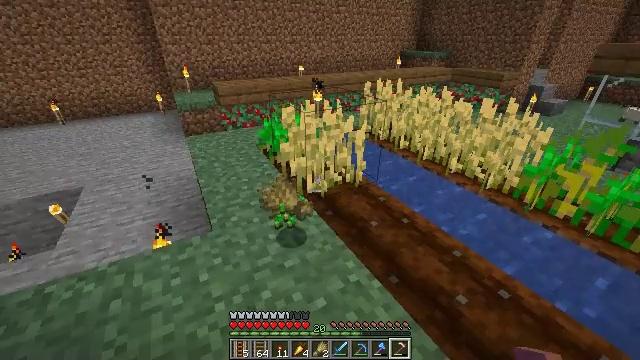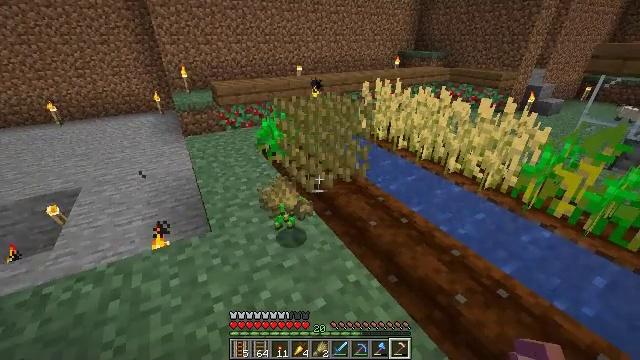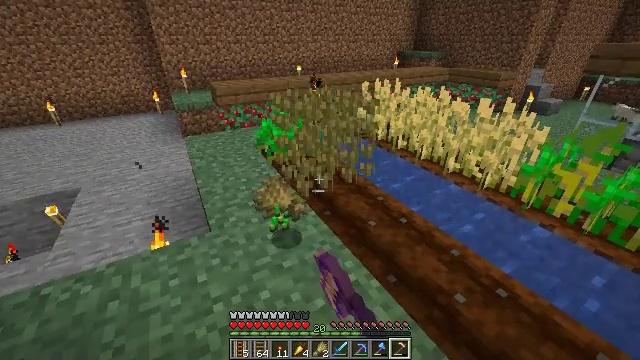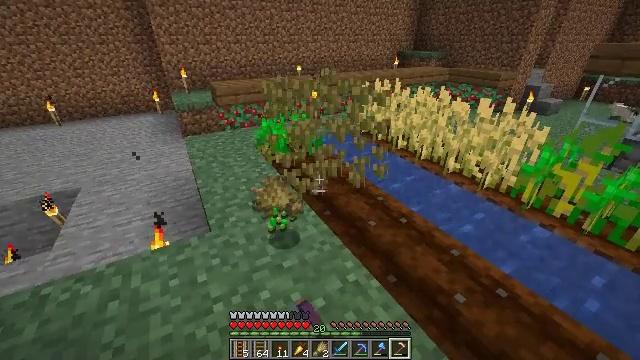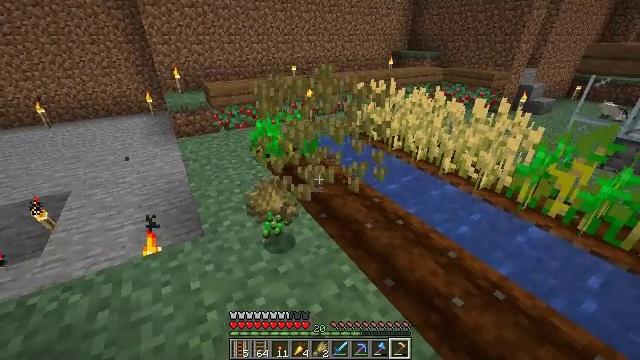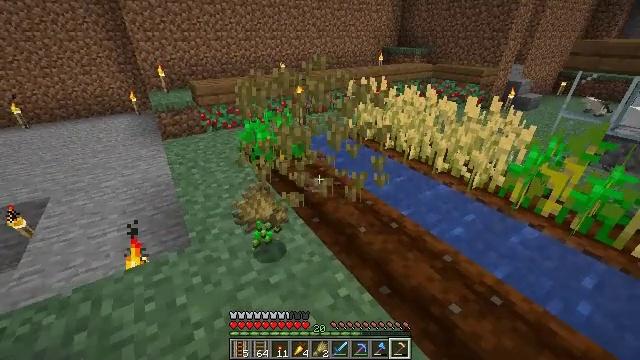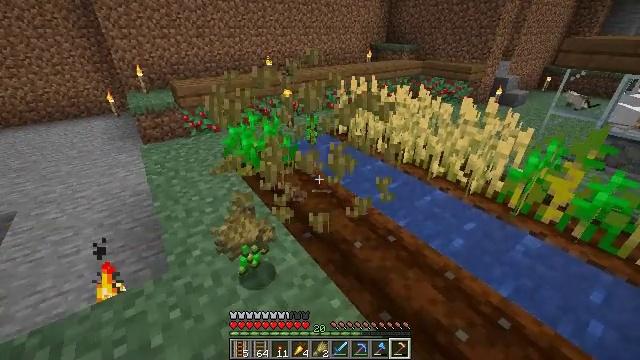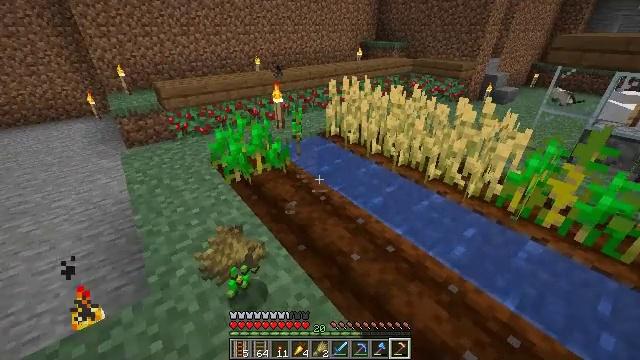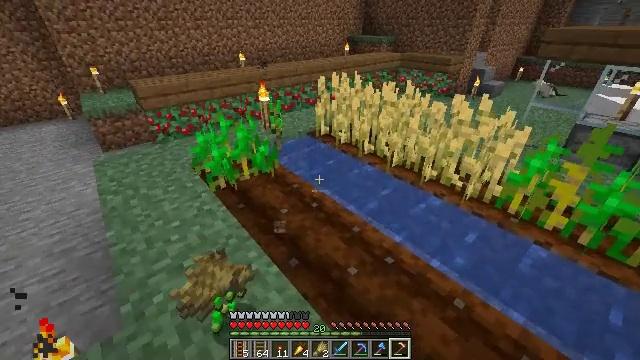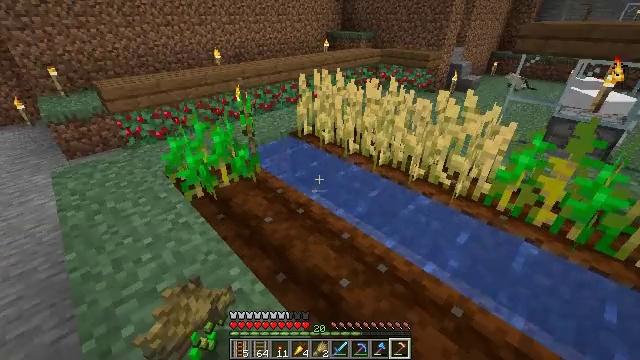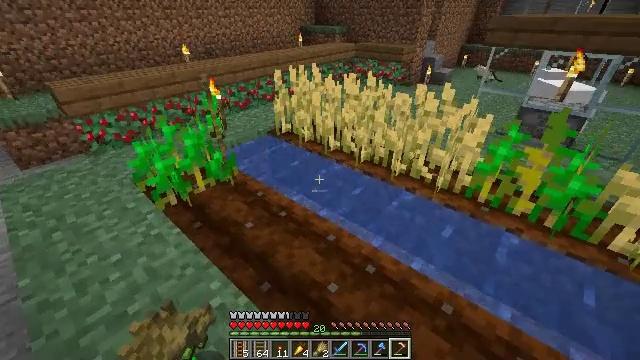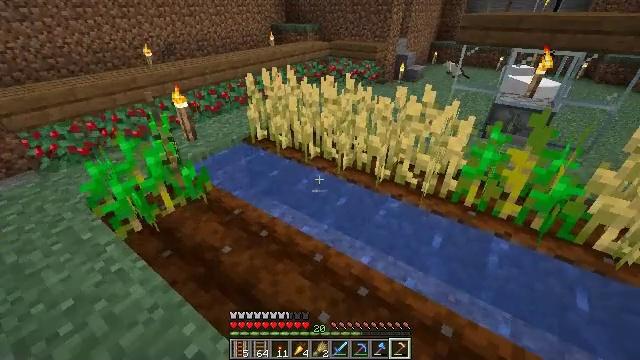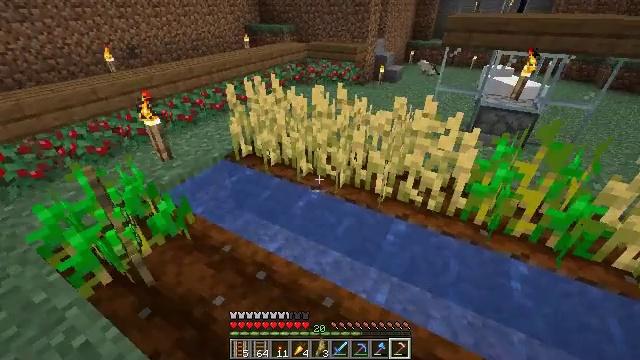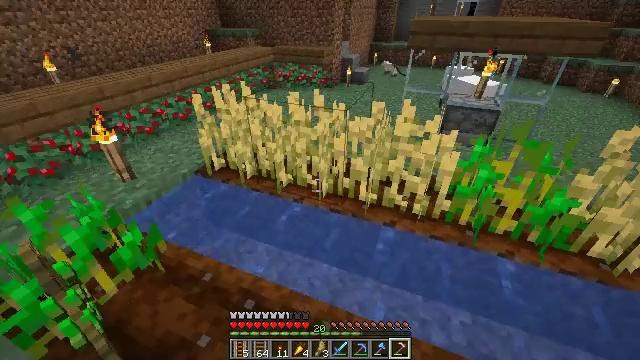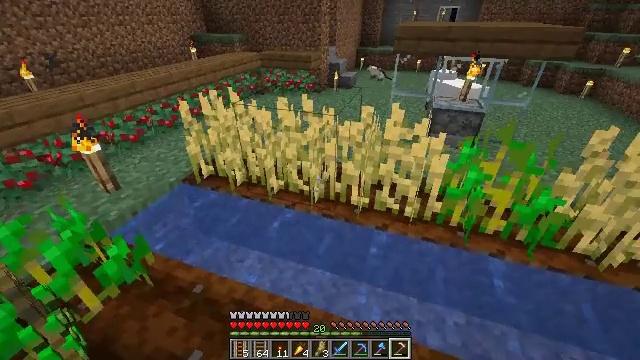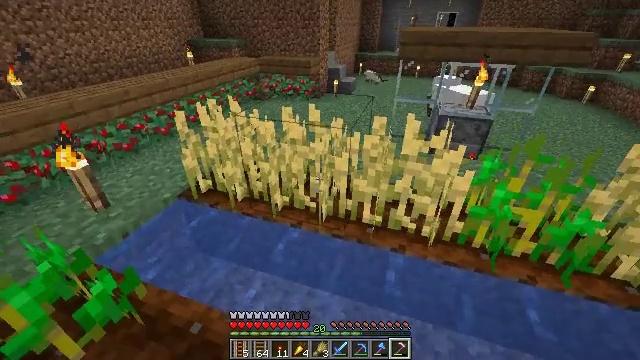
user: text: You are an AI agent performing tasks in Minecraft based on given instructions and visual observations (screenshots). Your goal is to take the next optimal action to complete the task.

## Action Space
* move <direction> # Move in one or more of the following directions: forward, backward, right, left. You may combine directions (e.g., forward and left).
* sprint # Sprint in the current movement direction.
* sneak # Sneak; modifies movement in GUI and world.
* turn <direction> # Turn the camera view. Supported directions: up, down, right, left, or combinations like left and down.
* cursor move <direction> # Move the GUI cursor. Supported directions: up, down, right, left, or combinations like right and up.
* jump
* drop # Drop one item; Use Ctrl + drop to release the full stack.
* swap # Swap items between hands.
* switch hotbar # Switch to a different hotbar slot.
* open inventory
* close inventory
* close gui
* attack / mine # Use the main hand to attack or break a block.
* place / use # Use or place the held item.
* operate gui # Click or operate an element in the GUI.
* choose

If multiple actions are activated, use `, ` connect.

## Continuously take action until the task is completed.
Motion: motion action
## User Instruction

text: Destroy the wheat to collect it.
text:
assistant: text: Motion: attack / mine
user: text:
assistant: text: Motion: attack / mine
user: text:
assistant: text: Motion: attack / mine
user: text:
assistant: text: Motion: move forward, turn right
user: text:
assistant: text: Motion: move forward, turn right
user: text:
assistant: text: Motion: move forward, turn right
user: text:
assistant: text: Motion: move forward, turn right
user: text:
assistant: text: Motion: move forward, turn right and down
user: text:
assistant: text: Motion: move forward, turn right
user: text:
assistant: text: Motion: move forward, turn right
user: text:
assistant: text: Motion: move forward and move left, turn right
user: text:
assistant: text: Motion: move forward and move left, turn right
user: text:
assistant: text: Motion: move forward and move left, turn right
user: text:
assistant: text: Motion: move forward, turn right
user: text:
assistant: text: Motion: no_op
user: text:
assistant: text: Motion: turn up
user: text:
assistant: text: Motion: turn up
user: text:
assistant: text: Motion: turn left
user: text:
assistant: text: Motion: turn left
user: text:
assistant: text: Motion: turn left
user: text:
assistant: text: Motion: turn left
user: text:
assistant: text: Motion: turn left and up
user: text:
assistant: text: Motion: turn left and up
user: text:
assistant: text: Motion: turn left
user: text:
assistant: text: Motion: turn left
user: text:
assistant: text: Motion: no_op
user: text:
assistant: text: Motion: attack / mine
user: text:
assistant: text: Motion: attack / mine
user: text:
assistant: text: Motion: turn right, attack / mine
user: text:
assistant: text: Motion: turn right and down